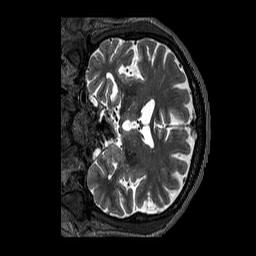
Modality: T2w
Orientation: coronal
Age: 54
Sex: male
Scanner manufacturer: siemens
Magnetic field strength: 3 T
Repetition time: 3.2 s
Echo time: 0.567 s